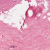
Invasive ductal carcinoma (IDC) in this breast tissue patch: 0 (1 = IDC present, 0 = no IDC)